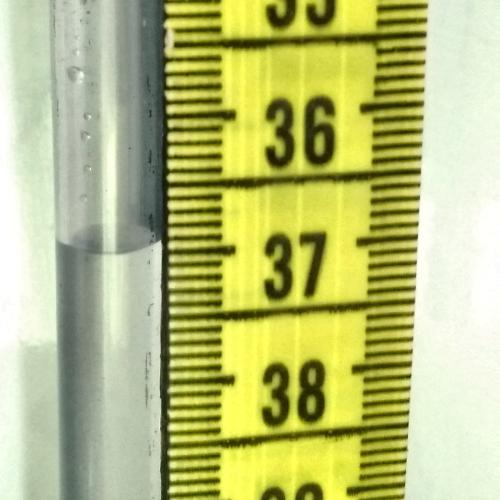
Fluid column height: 36.9 cm